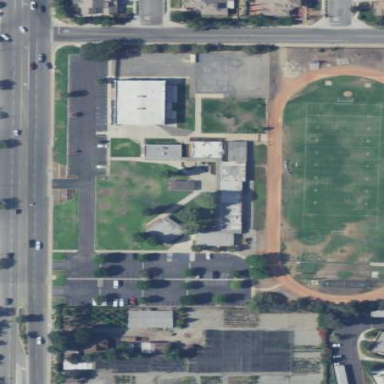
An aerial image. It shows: School building.